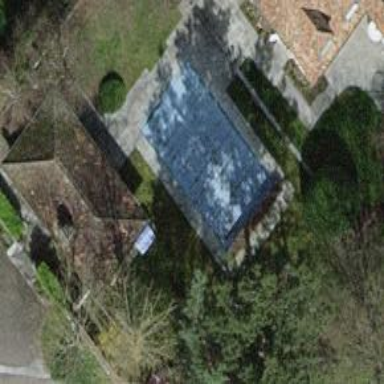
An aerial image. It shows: Swimming pool located in leisure land.